Question: This is my CSS code:
'''
.thzPartsHeader, .thzPartsContainer {
border:1px solid #0080ff;
-webkit-border-radius: 8px;
-moz-border-radius: 8px;
border-radius: 8px;
-webkit-box-shadow:0 0 6px #0080ff, 0 0 20px #292929 inset;
-moz-box-shadow:0 0 6px #0080ff, 0 0 20px #292929 inset;
box-shadow:0 0 6px #0080ff, 0 0 20px #292929 inset;
padding: 5px 20px 5px 20px;
margin:auto;
font-family:georgia;
font-size: 12px;
color:#ffffff;
background-color:#000000;
}
'''
This is HTML code:
'''
<fieldset class="thzPartsContainer">
<legend class="thzPartsHeader"><b>Code Will Appear Below</b></legend>
<textarea class="textArea" id="txtarea" name="codearea"></textarea>
</fieldset>
'''
This is how it appears in Google Chrome (This is exactly what I want):

But this is how it appears in Firefox (no reputation to post images :o ):
<URL>
<URL>
It appears as if the shadows are displaced and 'margin:auto' property is not working in firefox. What is the fix for both of them? please help.
<URL>
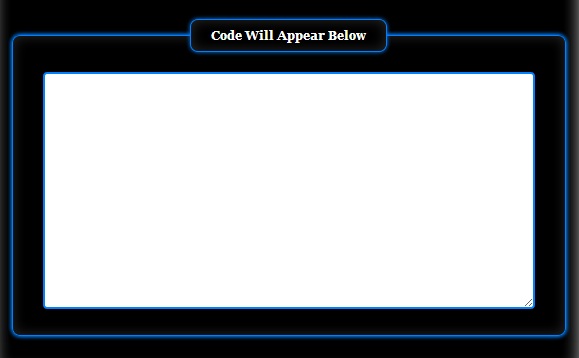
Answer: The shadow part of your question is a duplicate of
<URL>
Not the best solution as you will have to have a fixed height and width for the '<legend>' but adding this could work
'''
.thzPartsHeader{
position: absolute;
top: -9px;
left: 50%;
margin-left: -75px;
}
.thzPartsContainer{
padding-top: 9px;
position: relative;
}
'''
fiddle: <URL>